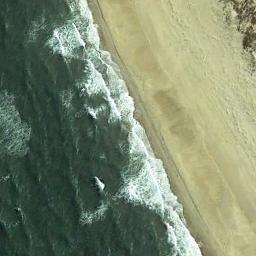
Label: beach